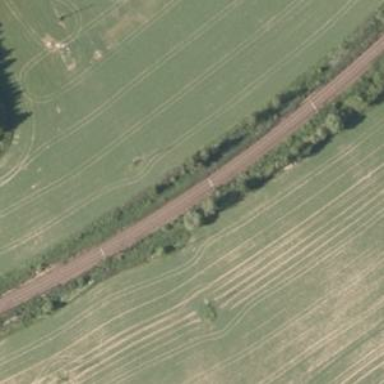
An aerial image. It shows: Railway with continuous electrified contact lines.